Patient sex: M
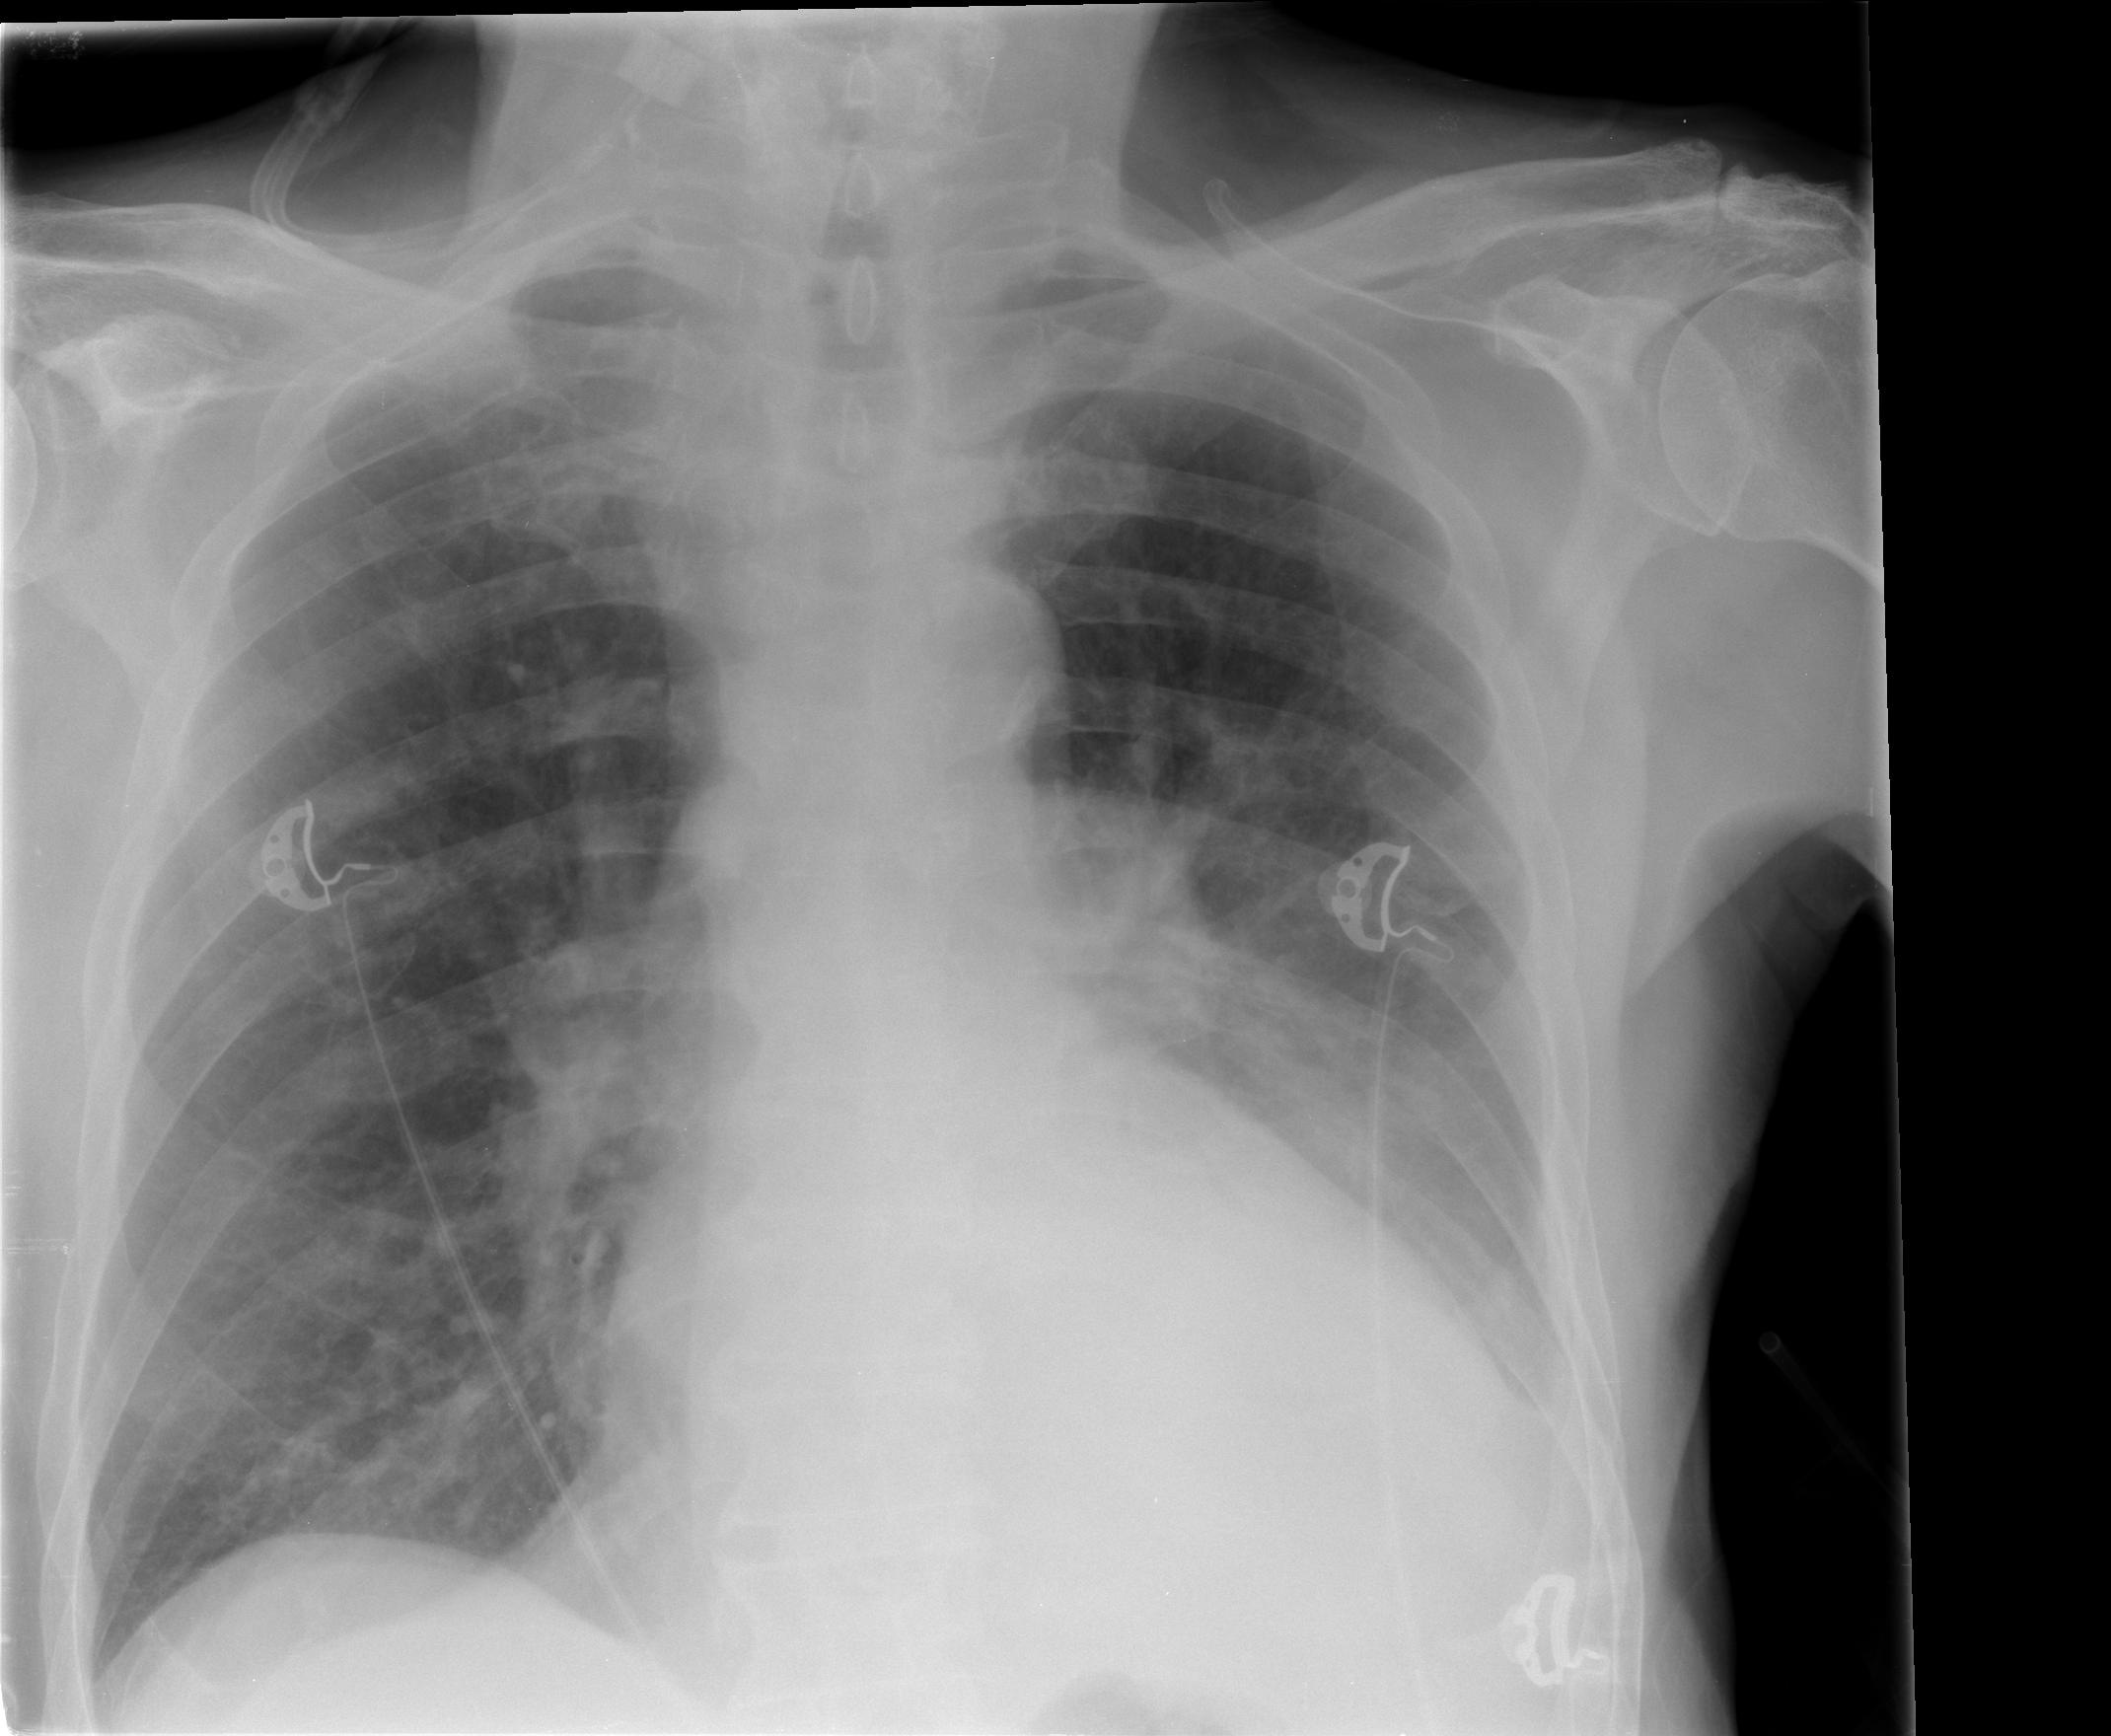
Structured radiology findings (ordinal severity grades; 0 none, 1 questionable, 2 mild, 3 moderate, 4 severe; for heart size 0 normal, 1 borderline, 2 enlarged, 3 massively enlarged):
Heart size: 2
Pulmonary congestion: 2
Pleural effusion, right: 0
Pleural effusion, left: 2
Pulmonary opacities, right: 0
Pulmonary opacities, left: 0
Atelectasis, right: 0
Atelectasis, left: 2